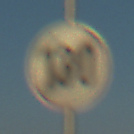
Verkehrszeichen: EndeGeschwindigkeit130
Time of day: SunriseSunset
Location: Outdoor (Beach)
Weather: Clear
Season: NotSpecified
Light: Natural